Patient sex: M
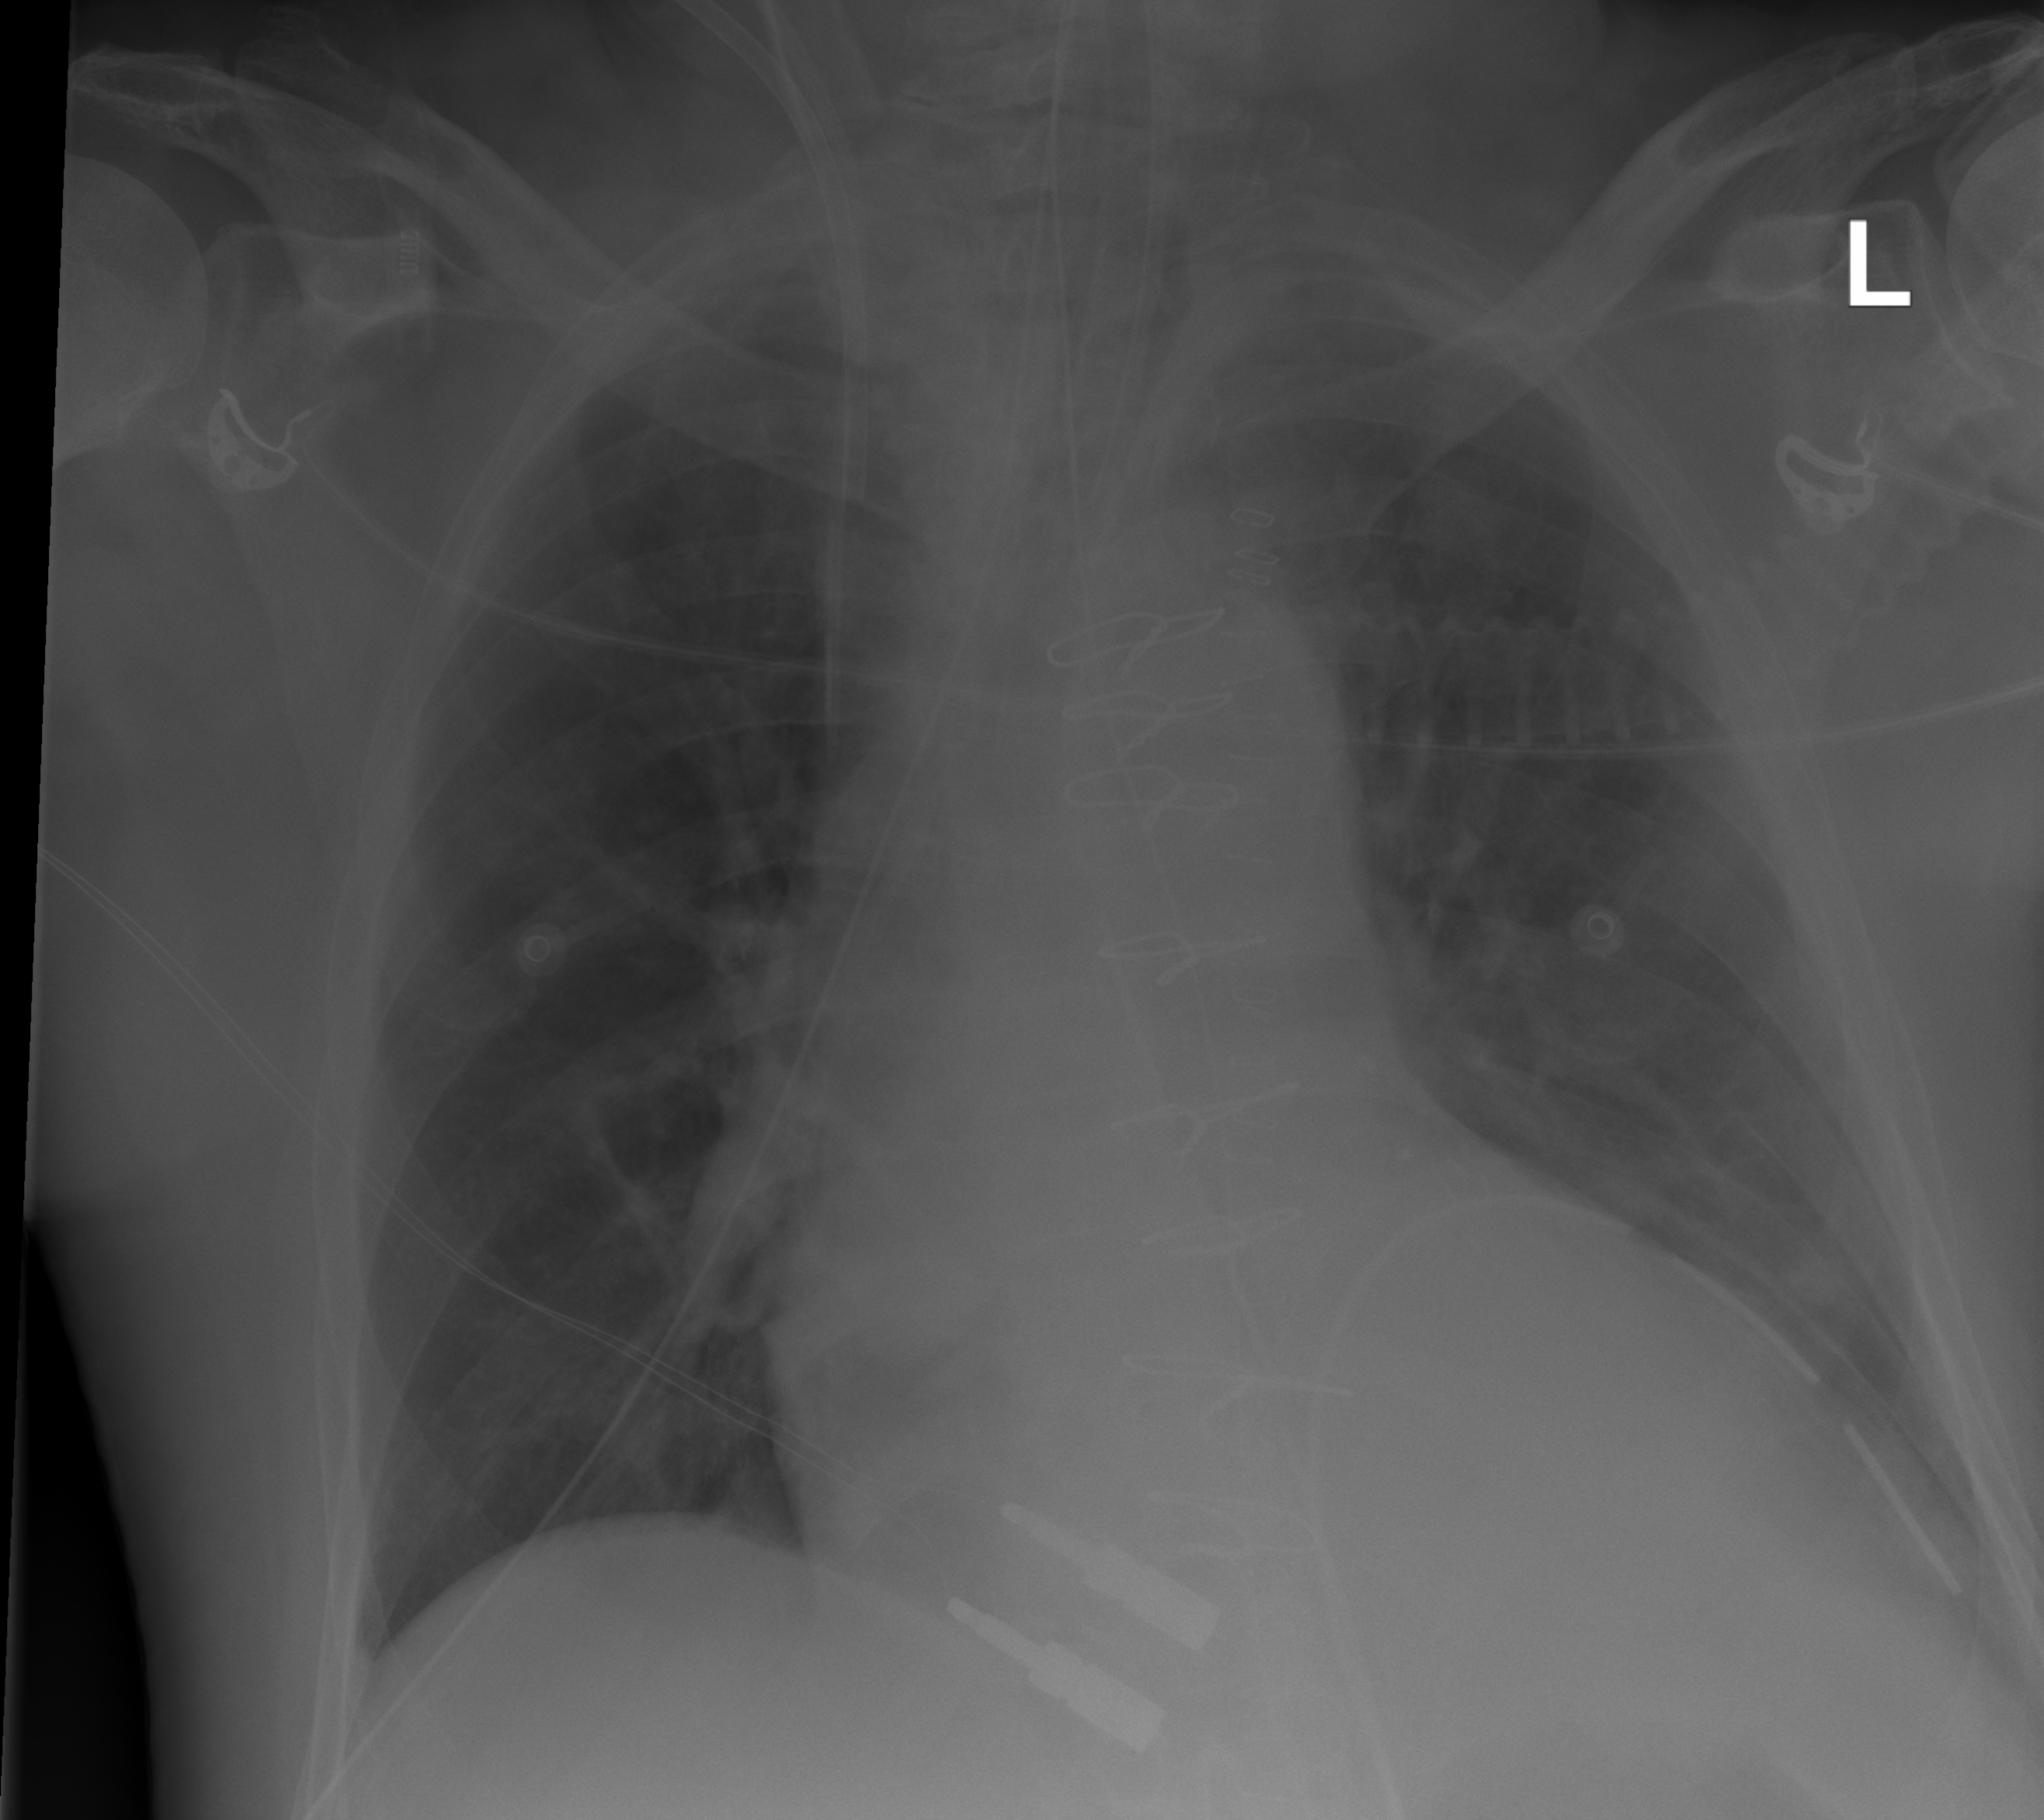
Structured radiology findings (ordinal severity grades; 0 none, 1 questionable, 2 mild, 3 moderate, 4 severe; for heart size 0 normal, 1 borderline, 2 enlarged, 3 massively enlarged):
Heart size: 2
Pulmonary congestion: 0
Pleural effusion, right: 0
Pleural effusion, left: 0
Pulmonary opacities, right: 0
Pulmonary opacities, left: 0
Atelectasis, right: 2
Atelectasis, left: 2